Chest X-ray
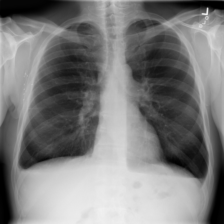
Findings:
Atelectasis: negative
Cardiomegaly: negative
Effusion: positive
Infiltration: negative
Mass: negative
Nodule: negative
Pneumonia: negative
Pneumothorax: negative
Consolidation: negative
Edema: negative
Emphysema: negative
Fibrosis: negative
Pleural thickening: negative
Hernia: negative